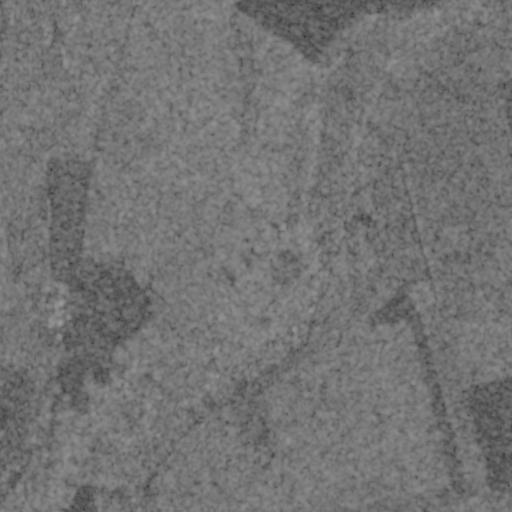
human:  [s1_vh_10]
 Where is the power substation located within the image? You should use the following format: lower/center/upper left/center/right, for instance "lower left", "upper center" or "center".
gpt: The power substation is located in the lower left of the image.
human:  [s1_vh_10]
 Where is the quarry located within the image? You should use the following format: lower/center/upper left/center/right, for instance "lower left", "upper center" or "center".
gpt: There is no quarry in the image.

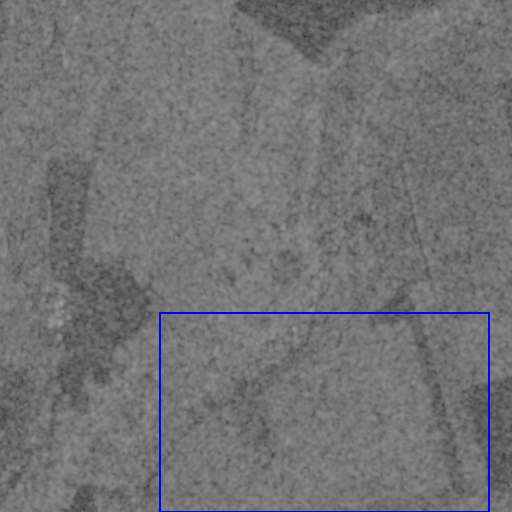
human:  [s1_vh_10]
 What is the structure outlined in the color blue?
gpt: The structure outlined in blue is a crop field.
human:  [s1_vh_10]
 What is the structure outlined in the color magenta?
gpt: There is no magenta outline.